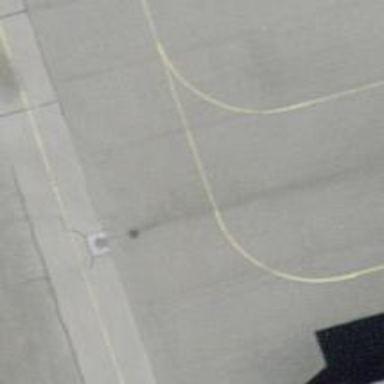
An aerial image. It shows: Image of taxiway at airport.